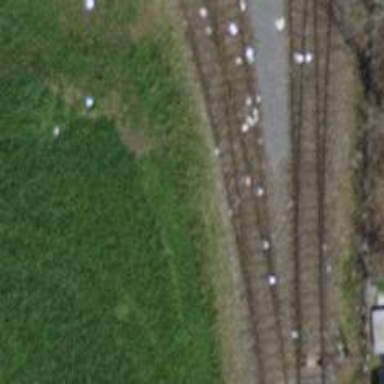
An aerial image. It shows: Railway switch.